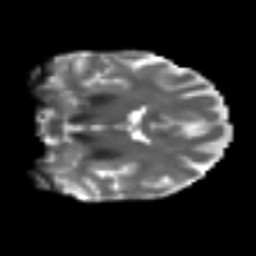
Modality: T2w
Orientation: coronal
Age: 62
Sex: female
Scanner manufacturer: siemens
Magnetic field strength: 3 T
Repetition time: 4.987 s
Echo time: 0.0792 s